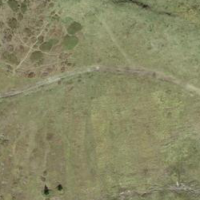
EUNIS habitat code: 25
Species observed at this site:
Arnica montana
Campanula barbata